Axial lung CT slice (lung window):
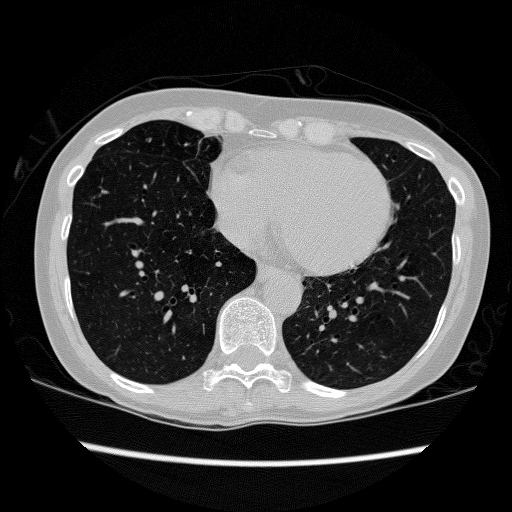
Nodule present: no